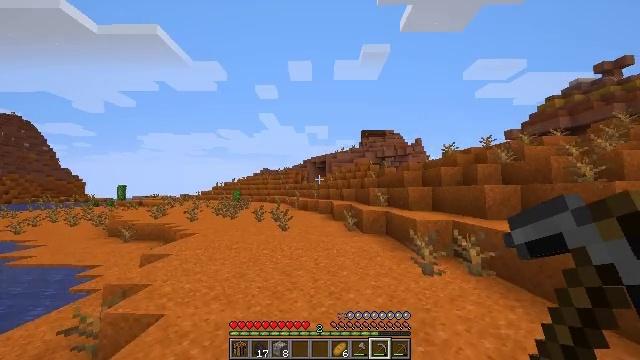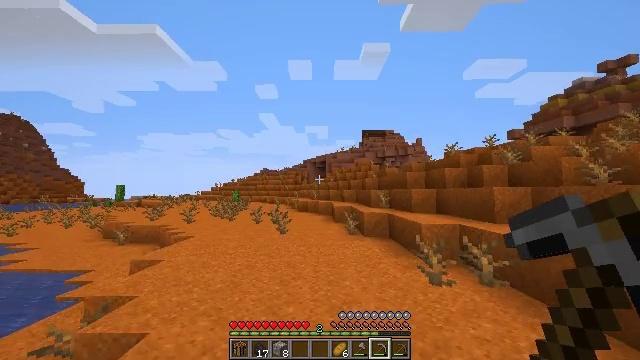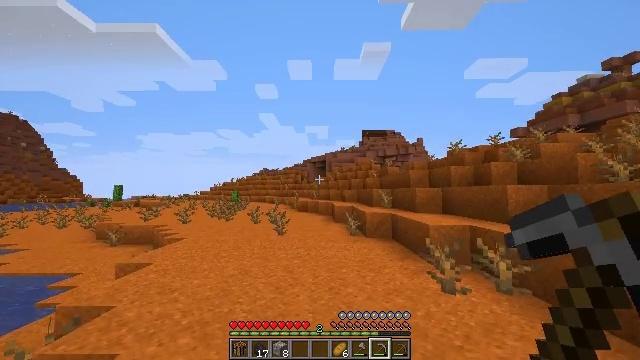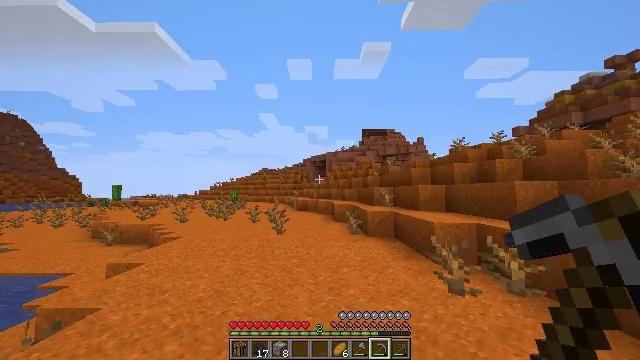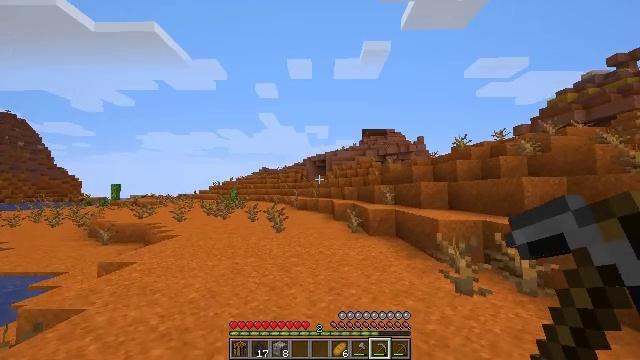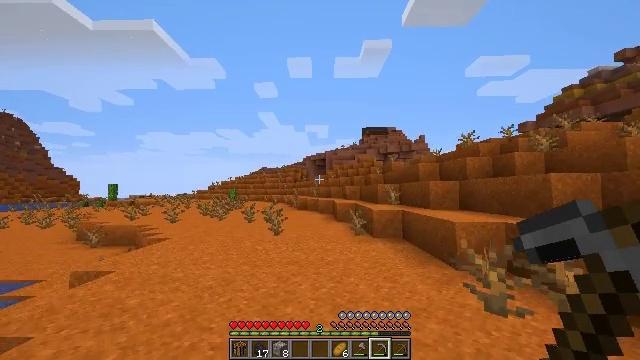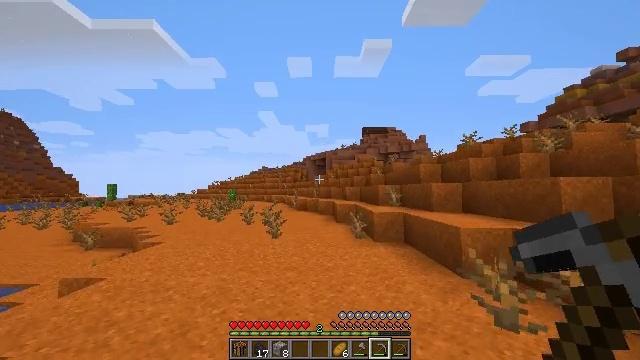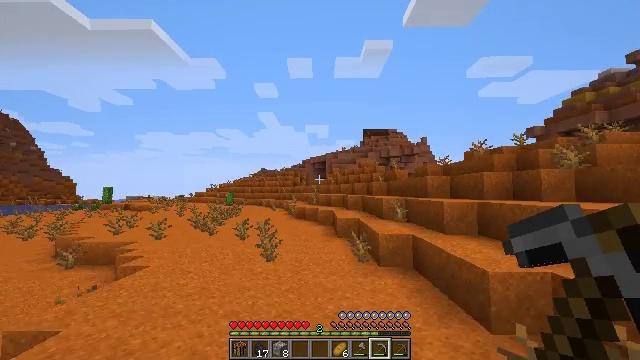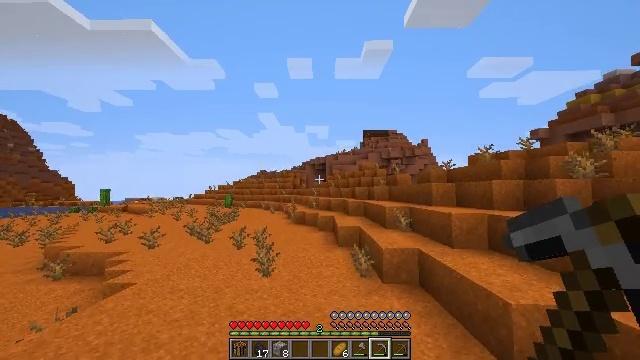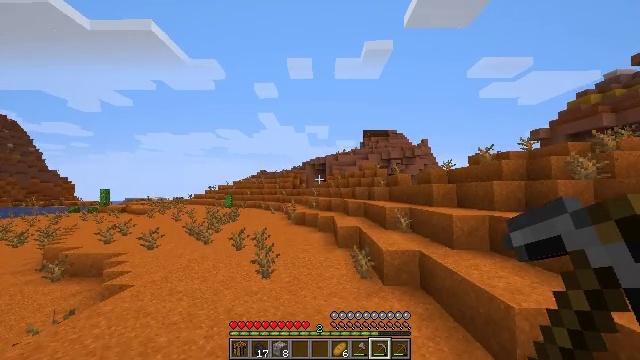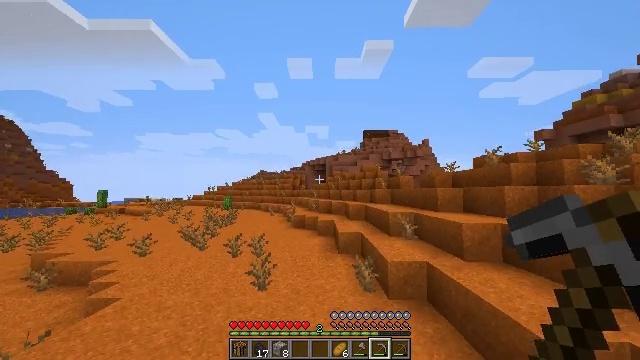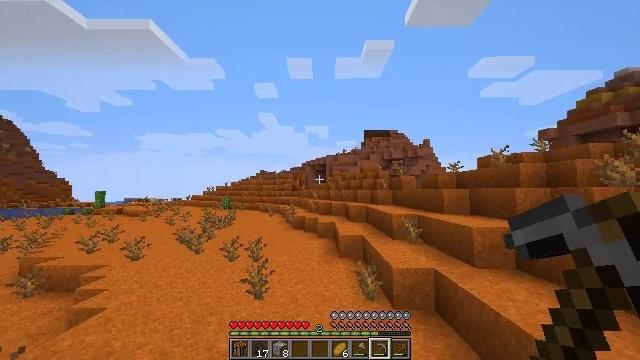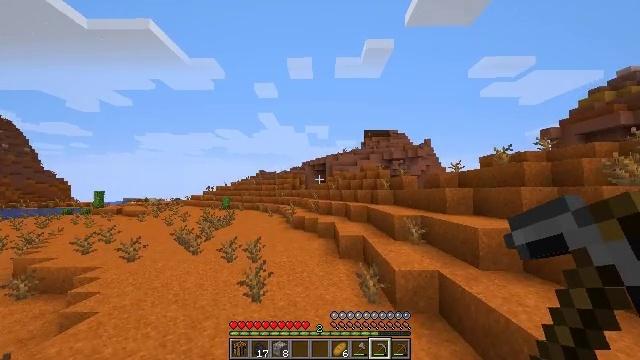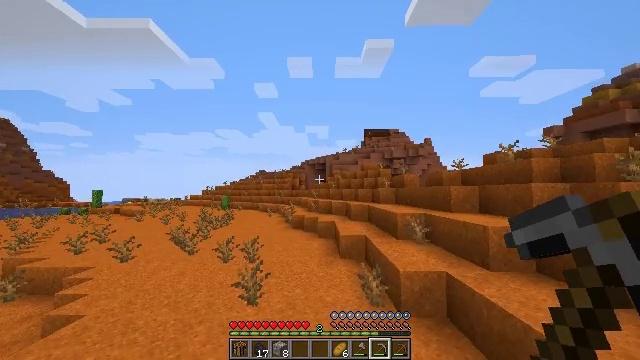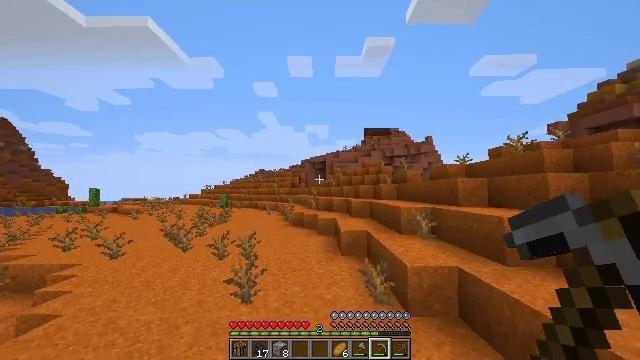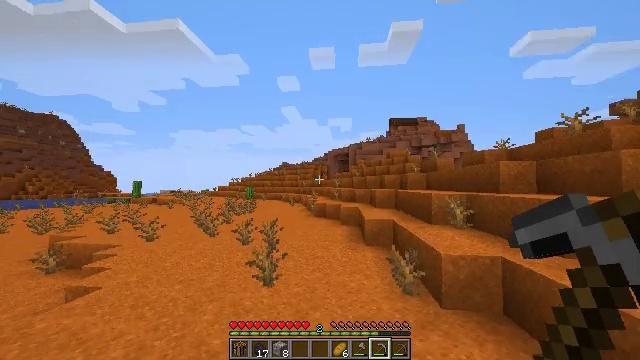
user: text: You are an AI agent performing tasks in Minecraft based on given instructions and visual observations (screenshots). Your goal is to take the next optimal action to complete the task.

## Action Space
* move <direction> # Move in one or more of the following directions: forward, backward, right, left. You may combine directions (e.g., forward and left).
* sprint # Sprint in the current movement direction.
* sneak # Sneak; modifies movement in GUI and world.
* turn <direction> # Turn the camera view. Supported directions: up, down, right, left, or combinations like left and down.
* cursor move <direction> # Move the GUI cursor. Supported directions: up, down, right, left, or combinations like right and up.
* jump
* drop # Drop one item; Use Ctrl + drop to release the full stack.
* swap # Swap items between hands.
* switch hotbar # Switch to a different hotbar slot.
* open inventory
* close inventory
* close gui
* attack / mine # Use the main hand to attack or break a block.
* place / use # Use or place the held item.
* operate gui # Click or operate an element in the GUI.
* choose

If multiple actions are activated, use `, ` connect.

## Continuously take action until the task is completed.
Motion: motion action
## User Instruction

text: Break the yellow terracotta block.
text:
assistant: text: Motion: move forward, sprint, jump
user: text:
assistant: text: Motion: move forward, sprint, jump
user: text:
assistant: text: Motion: move forward, sprint, jump
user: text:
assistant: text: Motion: move forward, sprint
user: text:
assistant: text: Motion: move forward, sprint
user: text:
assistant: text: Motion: move forward, sprint, jump
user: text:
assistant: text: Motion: move forward, sprint, jump
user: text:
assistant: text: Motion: move forward, sprint, jump
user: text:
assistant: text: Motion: move forward, sprint, jump
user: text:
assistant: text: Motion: move forward, sprint, jump
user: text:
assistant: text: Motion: move forward, sprint, jump
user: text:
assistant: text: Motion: move forward, sprint, jump
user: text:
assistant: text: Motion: move forward, sprint, jump
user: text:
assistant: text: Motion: move forward, sprint, jump
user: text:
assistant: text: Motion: move forward, sprint, turn left and down, jump
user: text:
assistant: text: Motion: move forward and move right, sprint, turn left, jump
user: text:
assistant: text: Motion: move forward and move right, sprint, turn left, jump
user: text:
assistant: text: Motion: move forward and move right, sprint, turn left, jump
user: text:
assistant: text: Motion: move forward and move right, sprint, jump
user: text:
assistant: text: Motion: move forward and move right, sprint, turn left, jump
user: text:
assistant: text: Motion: move forward and move right, sprint, jump
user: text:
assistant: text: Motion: move forward and move right, sprint, jump
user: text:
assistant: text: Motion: move forward and move right, sprint, jump
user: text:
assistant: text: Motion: move forward and move right, sprint, jump
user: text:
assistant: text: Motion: move forward and move right, sprint, jump
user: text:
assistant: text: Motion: move forward and move right, sprint, jump
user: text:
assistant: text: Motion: move forward, sprint, jump
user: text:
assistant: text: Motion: move forward, sprint, jump
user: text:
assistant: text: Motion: move forward, sprint, jump
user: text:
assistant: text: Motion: move forward, sprint, jump